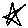
Label: star